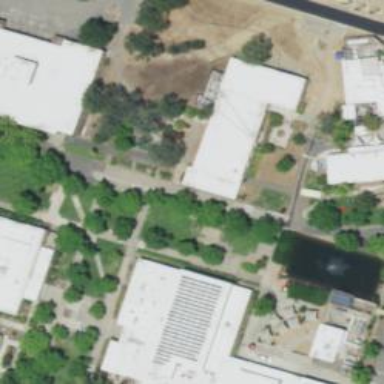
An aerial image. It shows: College building.